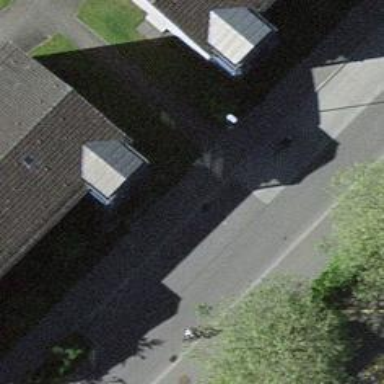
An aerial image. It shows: Bus stop with platform for public transport.